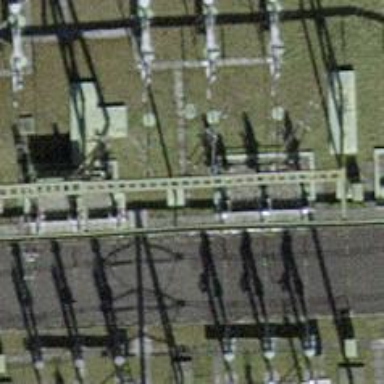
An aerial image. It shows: Insulator used in power systems.